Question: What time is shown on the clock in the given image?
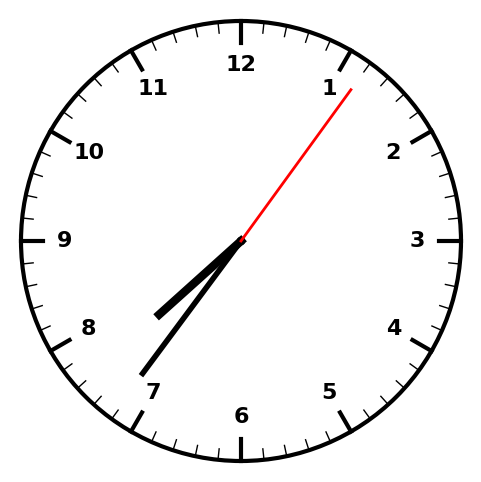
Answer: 07:36:06